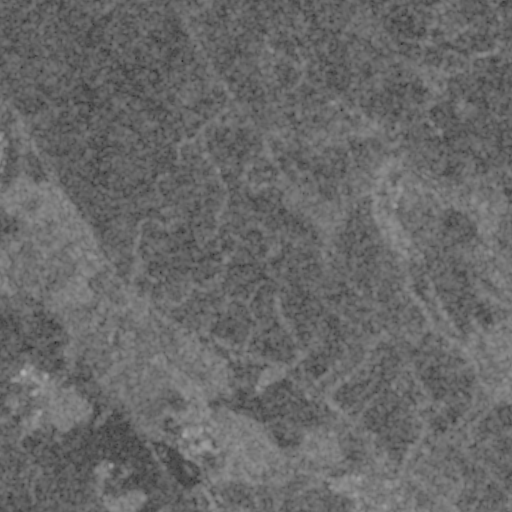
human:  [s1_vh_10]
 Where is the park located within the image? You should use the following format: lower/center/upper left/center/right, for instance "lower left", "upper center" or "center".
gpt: The park is located in the lower right of the image.
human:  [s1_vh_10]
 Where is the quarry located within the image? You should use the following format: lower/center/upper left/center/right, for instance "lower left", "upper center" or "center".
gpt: The quarry is located in the lower left of the image.
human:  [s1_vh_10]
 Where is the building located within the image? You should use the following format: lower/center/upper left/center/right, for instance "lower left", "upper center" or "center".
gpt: There is no building in the image.

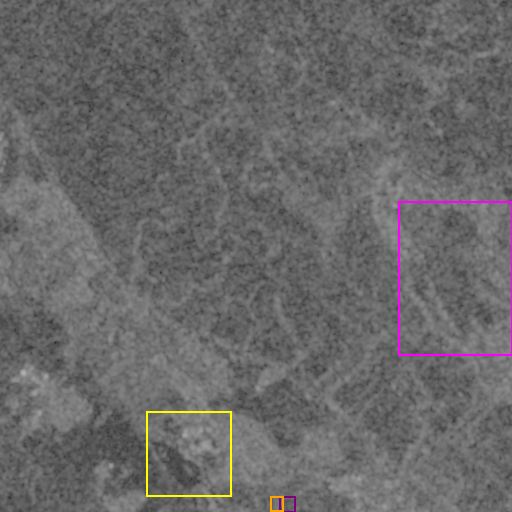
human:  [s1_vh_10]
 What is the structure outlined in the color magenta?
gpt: The structure outlined in magenta is a crop field.
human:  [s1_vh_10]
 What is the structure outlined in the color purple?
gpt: The structure outlined in purple is a park.
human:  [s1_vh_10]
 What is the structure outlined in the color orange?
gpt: The structure outlined in orange is a parking lot.
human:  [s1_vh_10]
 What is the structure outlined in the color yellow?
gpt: The structure outlined in yellow is a quarry.
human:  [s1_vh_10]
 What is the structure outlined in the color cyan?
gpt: There is no cyan outline.